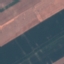
Land use / land cover class: AnnualCrop